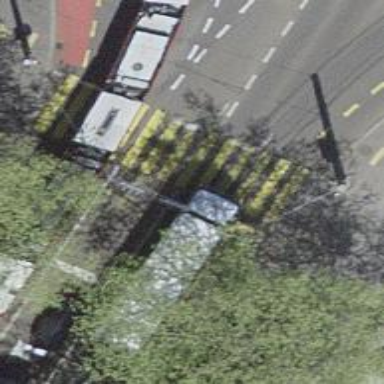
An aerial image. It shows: Tram crossing on the railway.